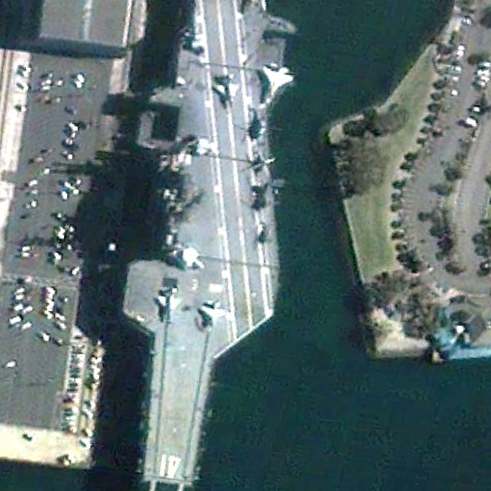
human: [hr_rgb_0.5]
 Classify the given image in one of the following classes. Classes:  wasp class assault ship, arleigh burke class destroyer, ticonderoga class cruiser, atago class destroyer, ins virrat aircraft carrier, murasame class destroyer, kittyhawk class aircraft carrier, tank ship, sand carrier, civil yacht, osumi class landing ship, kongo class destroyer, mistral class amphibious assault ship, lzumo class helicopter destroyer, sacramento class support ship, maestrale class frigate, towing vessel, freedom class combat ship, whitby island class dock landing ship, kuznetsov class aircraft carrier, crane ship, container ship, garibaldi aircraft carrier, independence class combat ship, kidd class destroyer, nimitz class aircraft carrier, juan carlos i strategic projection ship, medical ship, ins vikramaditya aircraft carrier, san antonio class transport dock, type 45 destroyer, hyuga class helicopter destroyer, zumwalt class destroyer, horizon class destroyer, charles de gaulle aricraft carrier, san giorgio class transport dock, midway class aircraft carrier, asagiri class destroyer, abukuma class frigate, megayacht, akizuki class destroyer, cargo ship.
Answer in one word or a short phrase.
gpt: Midway class aircraft carrier